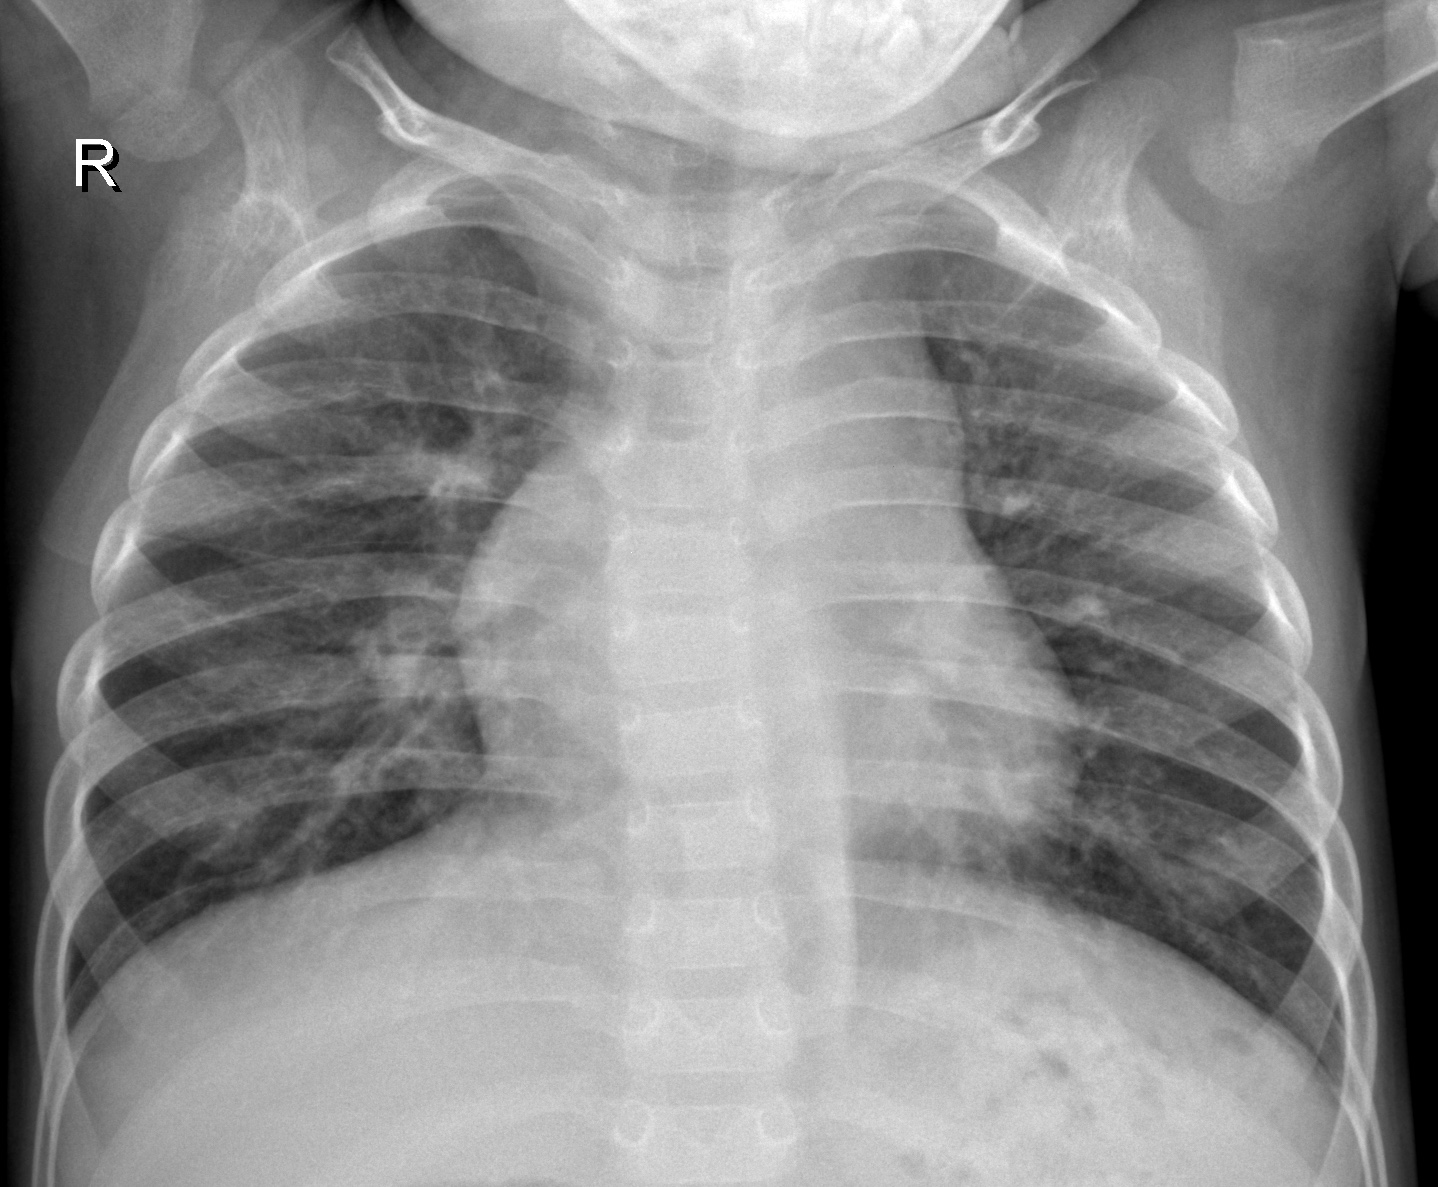
Diagnosis: NORMAL